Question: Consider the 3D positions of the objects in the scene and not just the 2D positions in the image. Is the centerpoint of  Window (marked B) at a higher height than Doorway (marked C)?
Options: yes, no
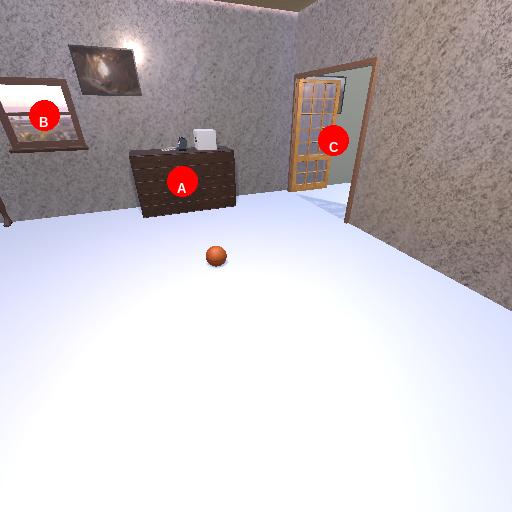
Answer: yes